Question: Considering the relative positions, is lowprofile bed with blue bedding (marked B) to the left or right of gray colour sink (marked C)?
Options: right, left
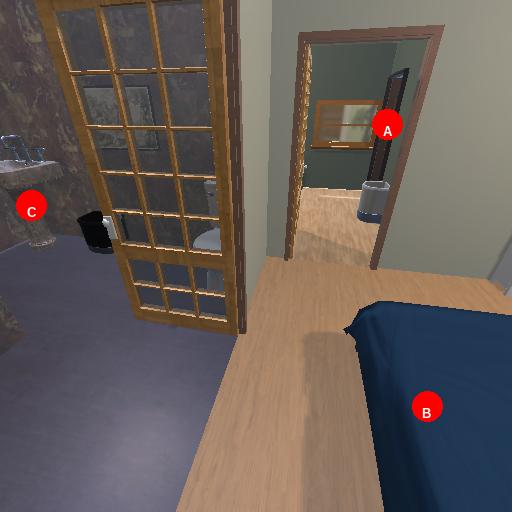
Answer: right